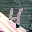
Label: 4